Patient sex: M
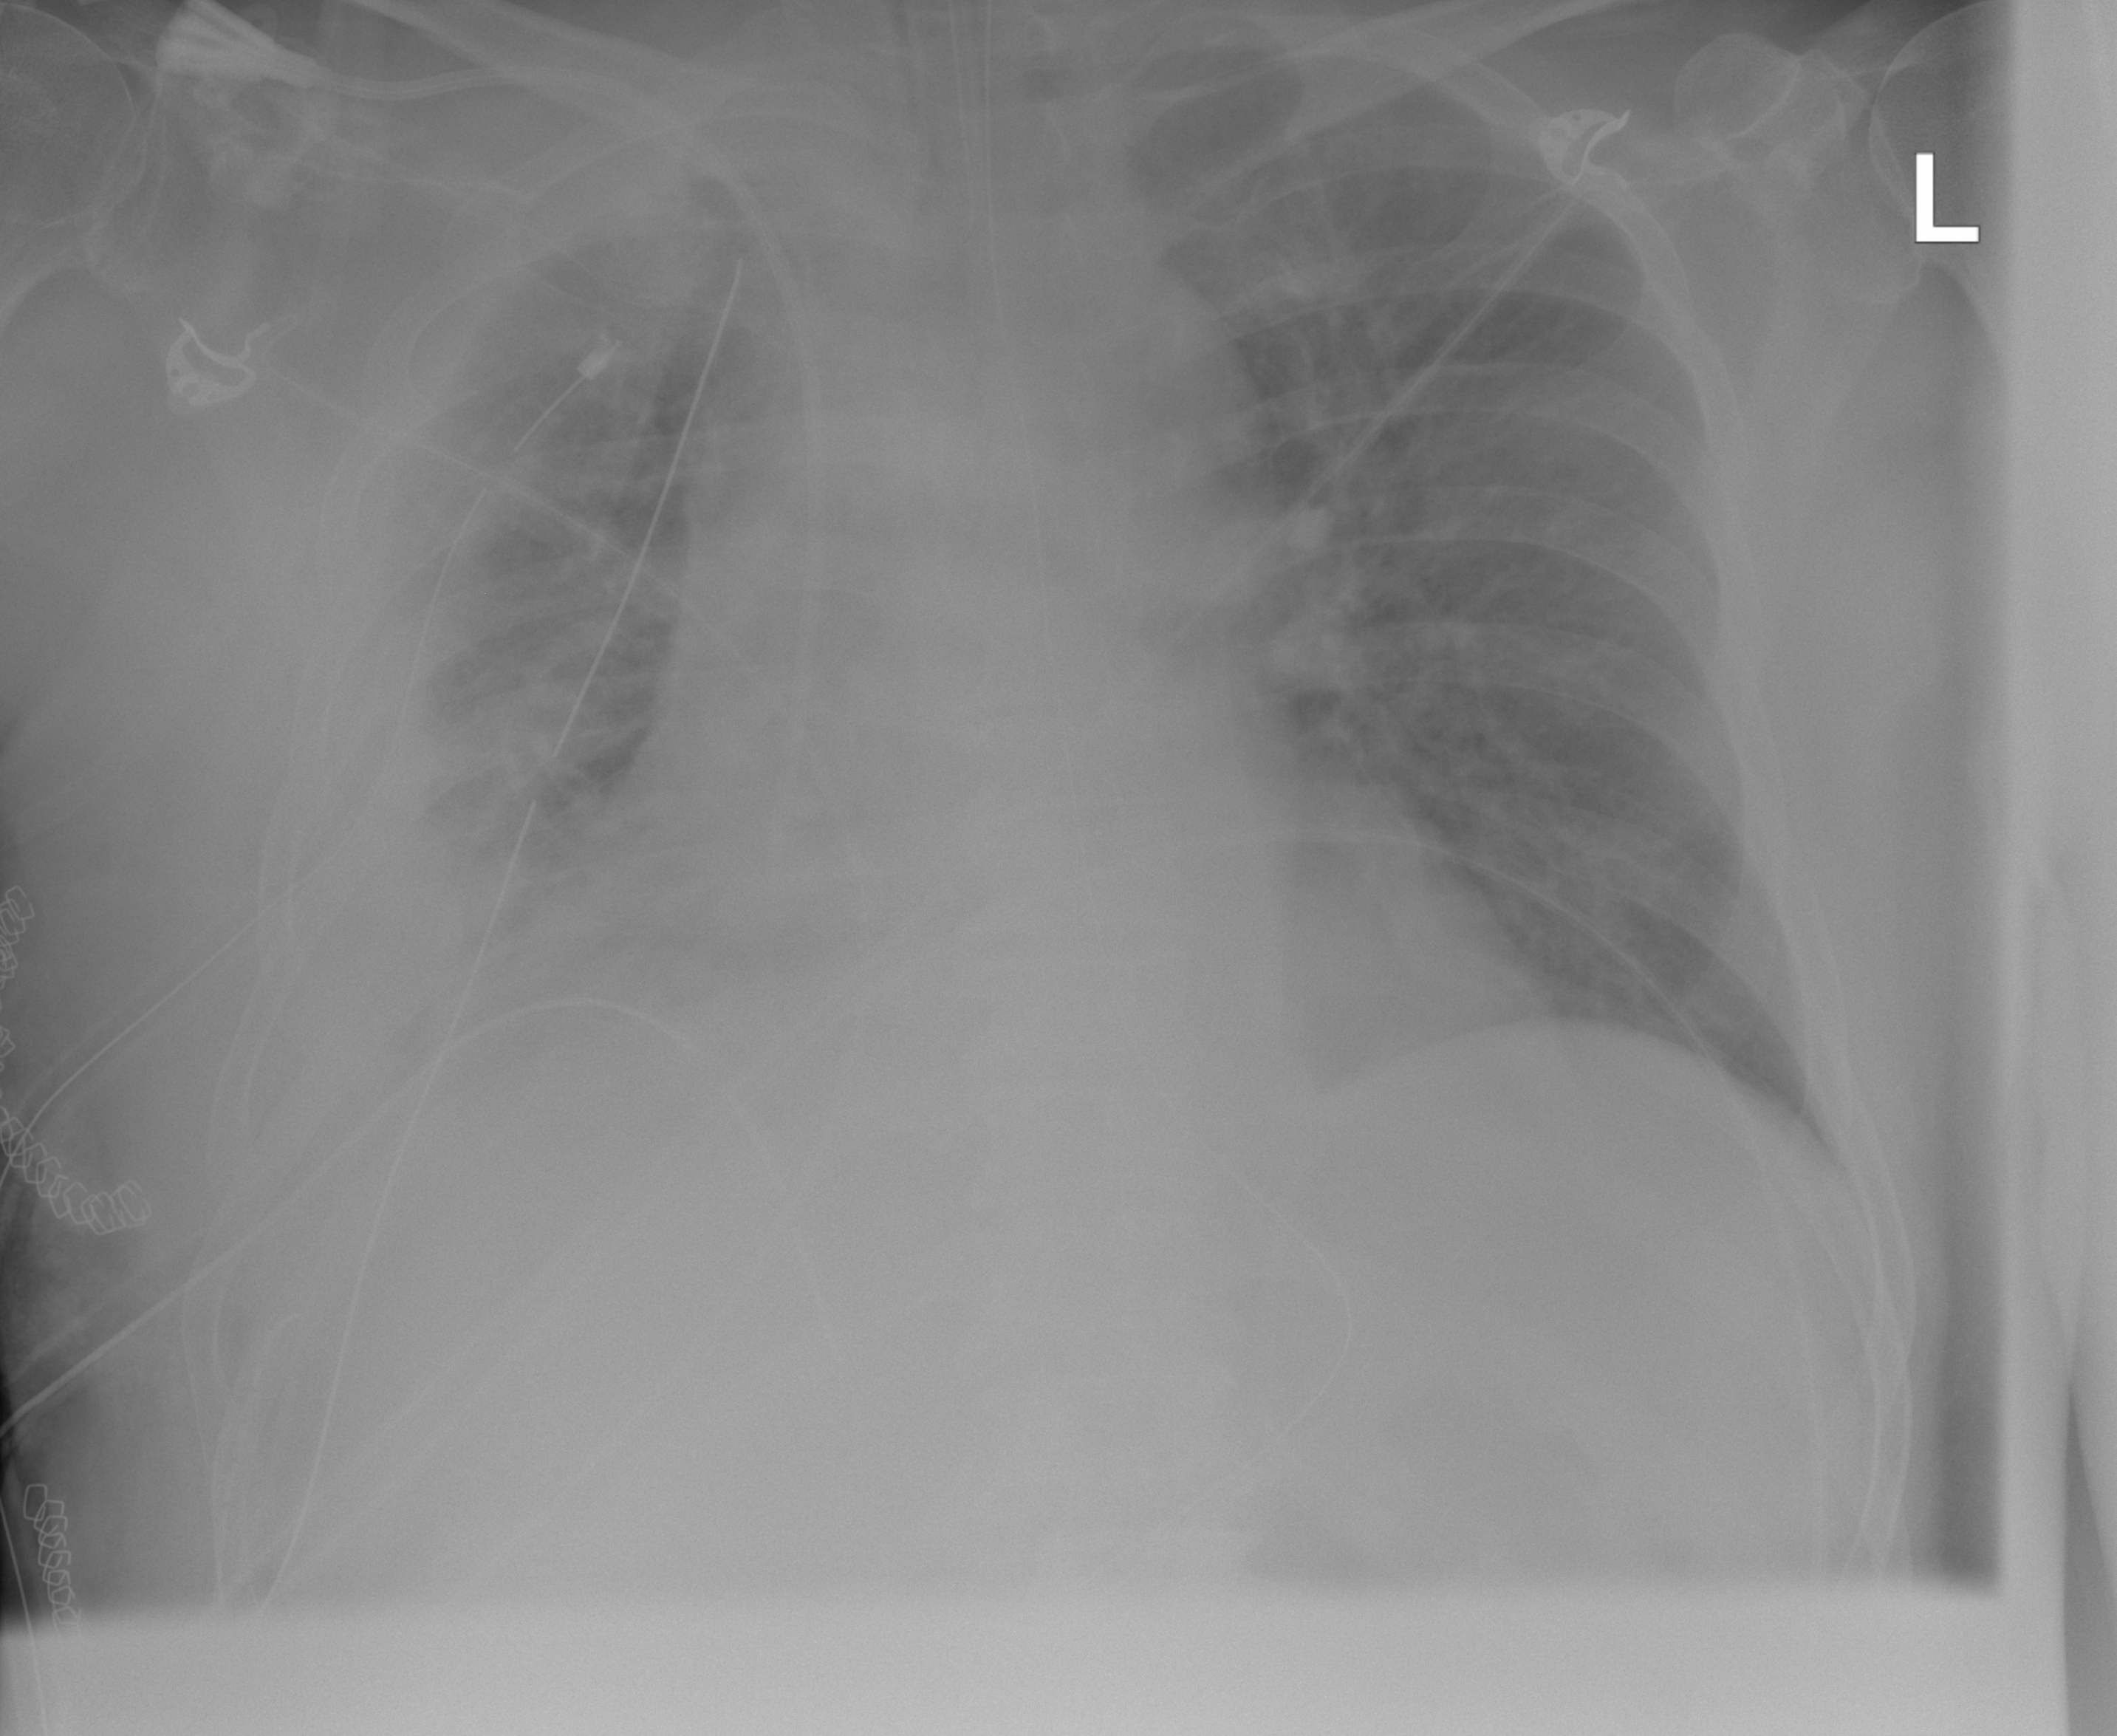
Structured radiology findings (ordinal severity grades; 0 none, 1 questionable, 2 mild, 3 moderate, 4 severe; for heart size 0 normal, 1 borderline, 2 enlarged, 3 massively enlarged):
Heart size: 1
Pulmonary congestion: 0
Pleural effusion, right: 2
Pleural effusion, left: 0
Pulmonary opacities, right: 3
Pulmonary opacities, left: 1
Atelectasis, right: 2
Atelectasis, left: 0